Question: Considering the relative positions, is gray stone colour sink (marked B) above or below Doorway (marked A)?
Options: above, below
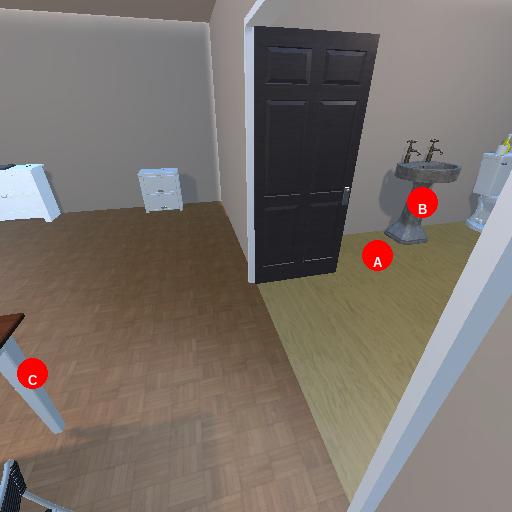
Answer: above